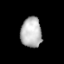
Tissue: lung
Cell type: Endothelial cells
Senescence score: 0.7263
Nuclear area (px): 621
Mean DAPI intensity: 182.892